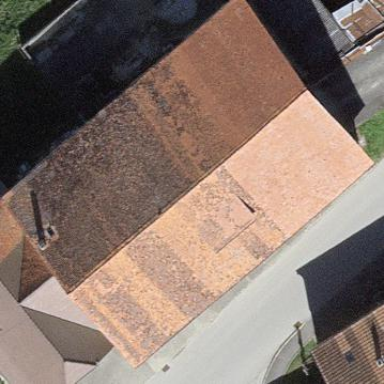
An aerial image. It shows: Building.